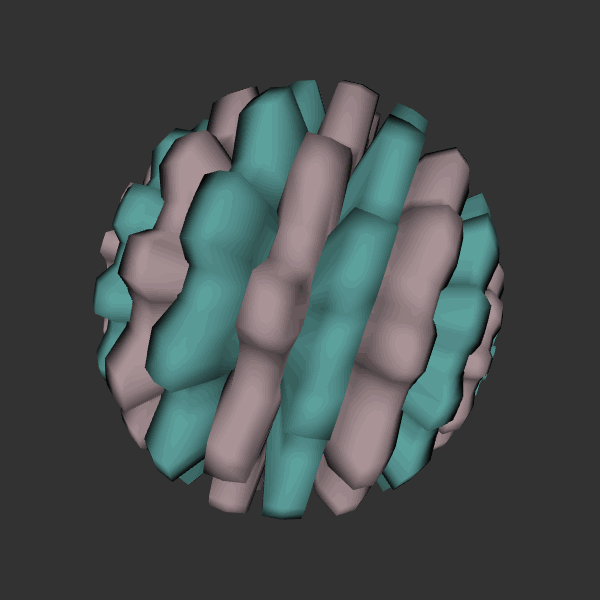
Background: dark